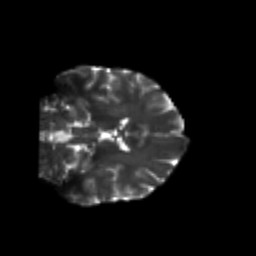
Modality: T2w
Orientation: coronal
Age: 28
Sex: female
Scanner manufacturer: siemens
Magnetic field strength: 3 T
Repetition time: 3.5 s
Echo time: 0.113 s